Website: ulta-beauty
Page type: billing-address
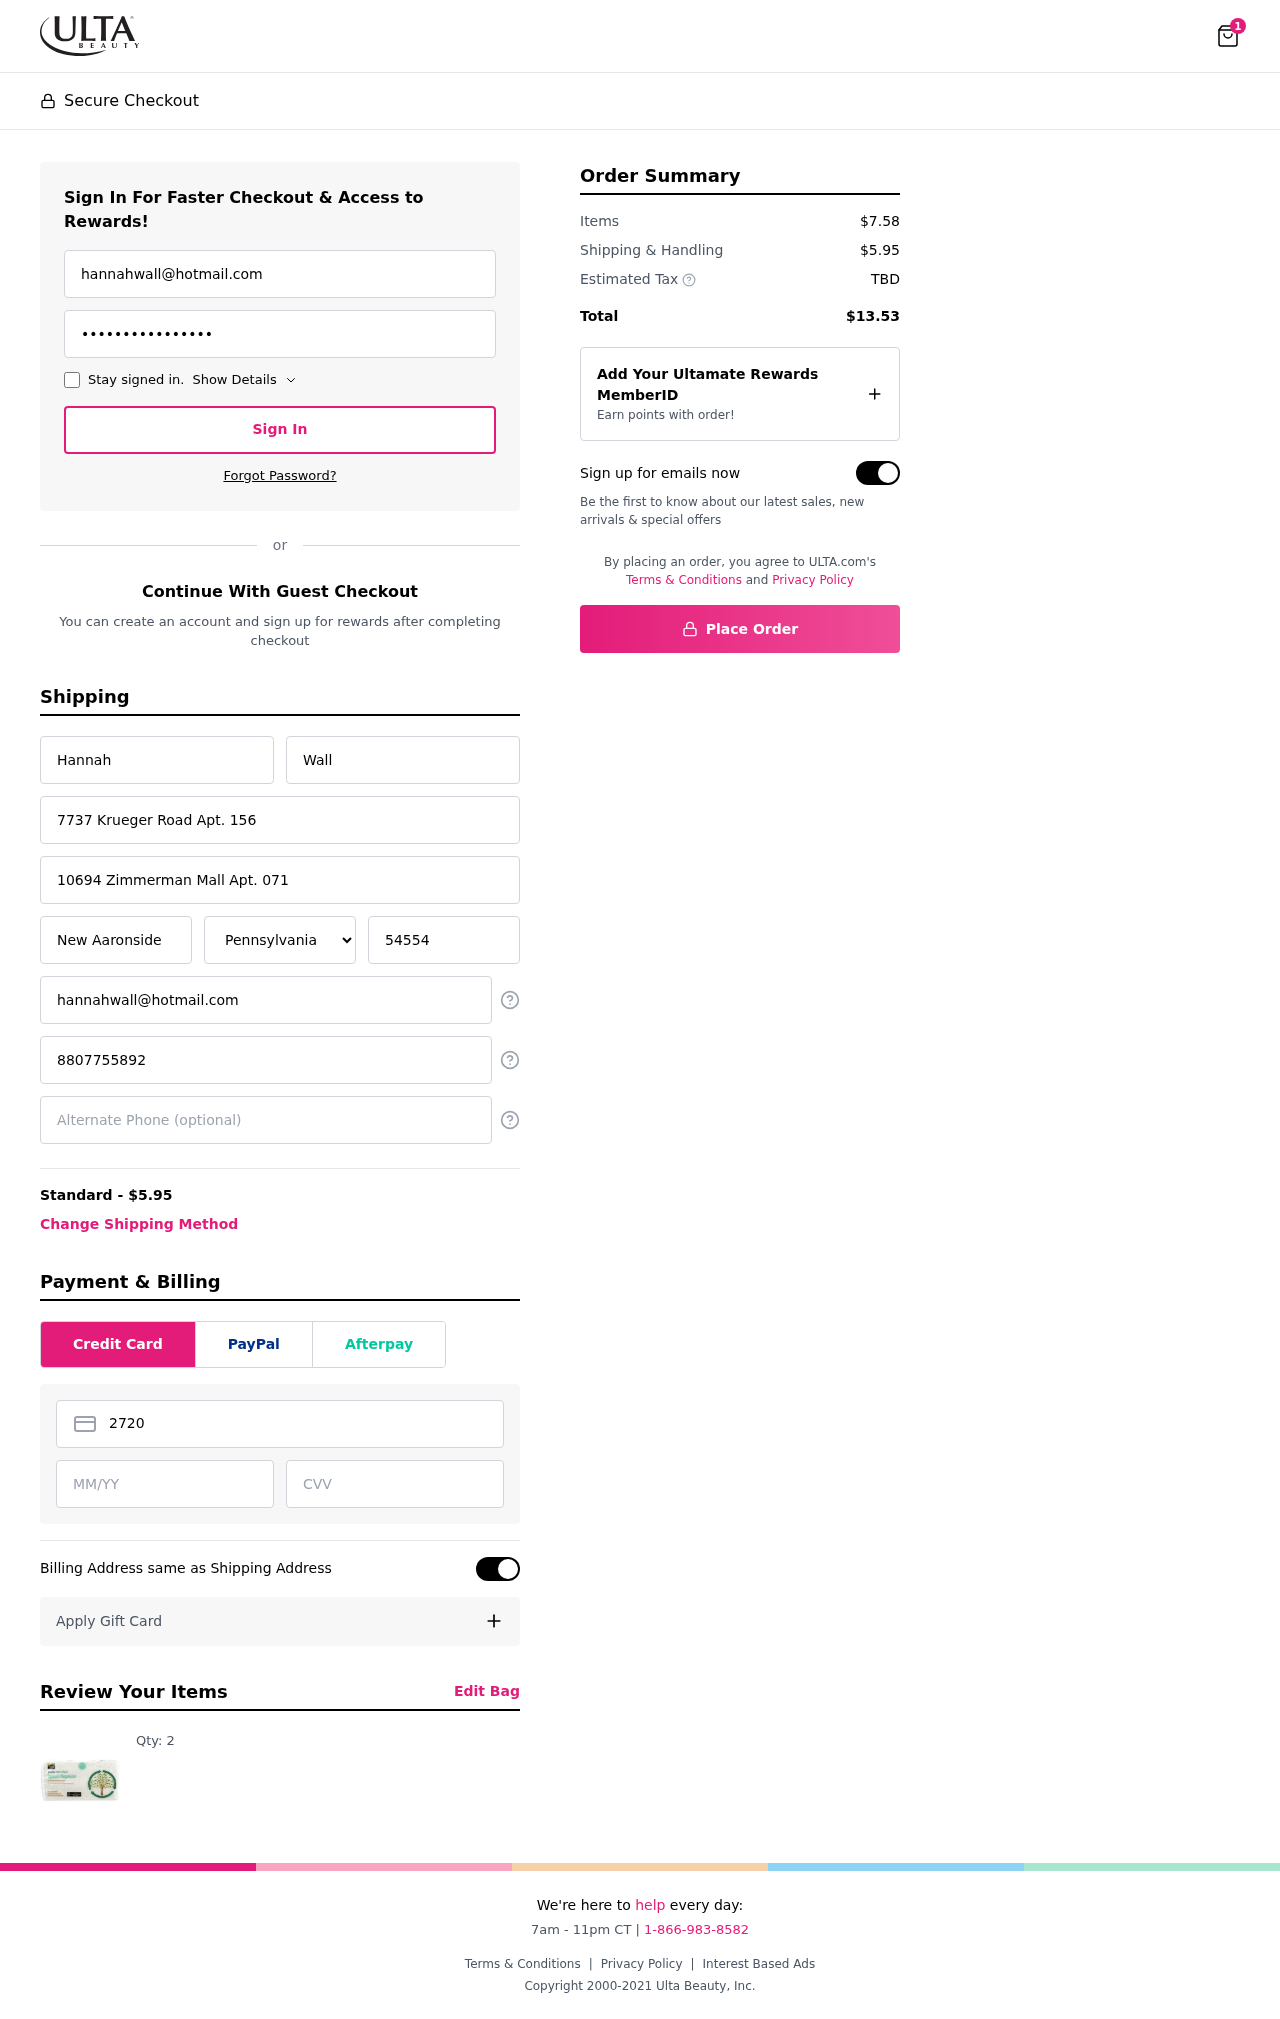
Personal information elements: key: PII_STATE
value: Pennsylvania
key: PII_EMAIL
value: hannahwall@hotmail.com
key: PII_FIRSTNAME
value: Hannah
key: PII_LASTNAME
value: Wall
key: PII_STREET
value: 7737 Krueger Road Apt. 156
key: PII_STREET2
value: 10694 Zimmerman Mall Apt. 071
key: PII_CITY
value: New Aaronside
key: PII_POSTCODE
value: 54554
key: PII_PHONE
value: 8807755892
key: PII_CARD_NUMBER
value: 2720 8022 6358 3555
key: PII_CARD_EXPIRY
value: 04/27
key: PII_CARD_CVV
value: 360
Product elements: key: PRODUCT1_QUANTITY
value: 2
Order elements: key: ORDER_NUM_ITEMS
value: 1
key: ORDER_SHIPPING_COST
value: $5.95
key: ORDER_SUBTOTAL
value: $7.58
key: ORDER_TOTAL
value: $13.53